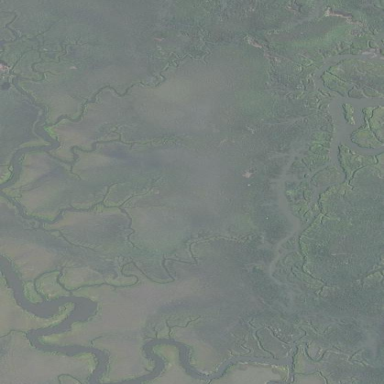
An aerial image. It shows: Tidal saltmarsh wetland.